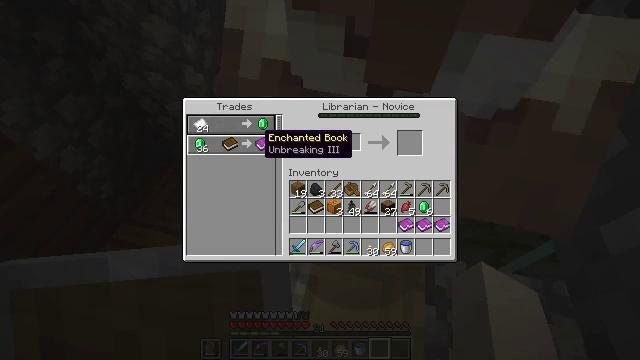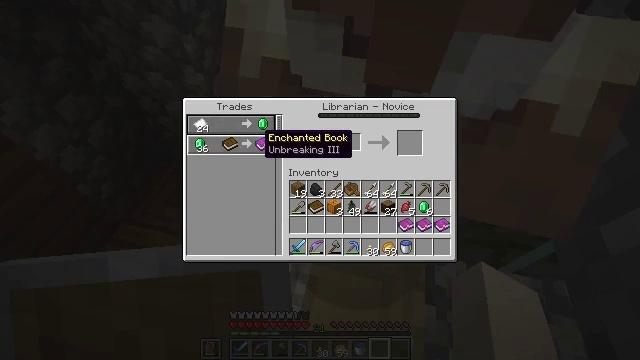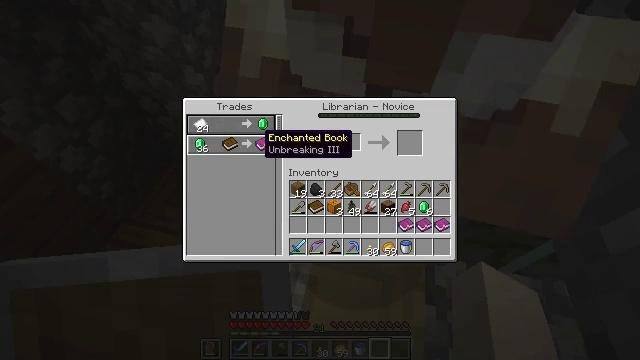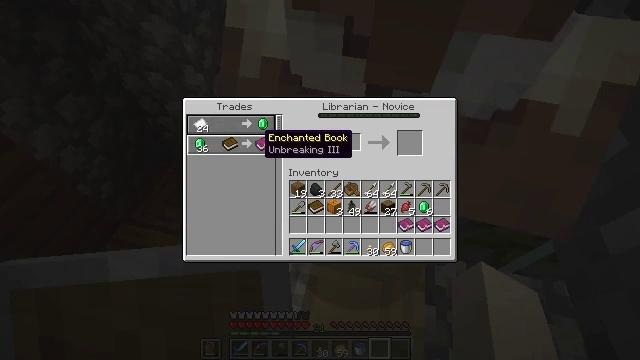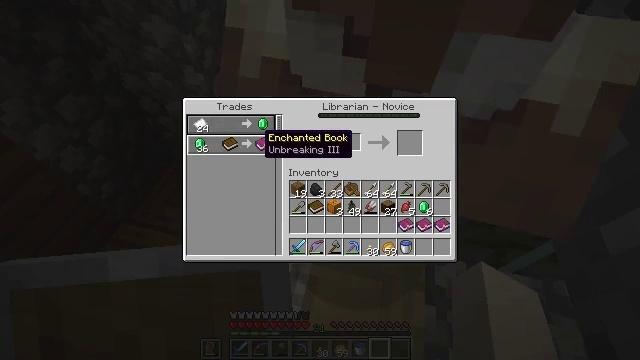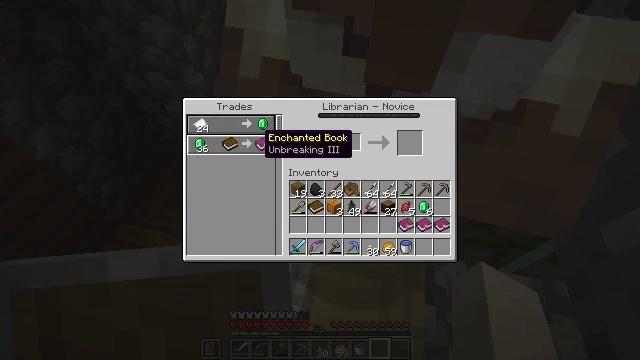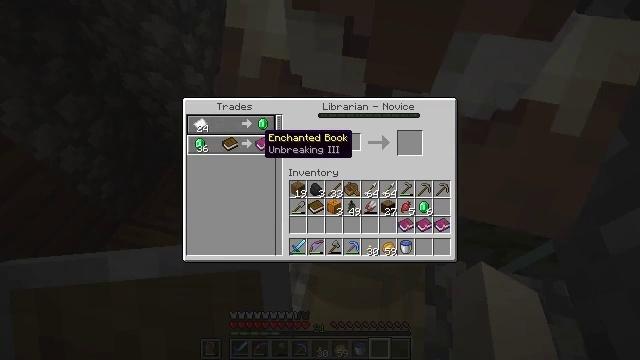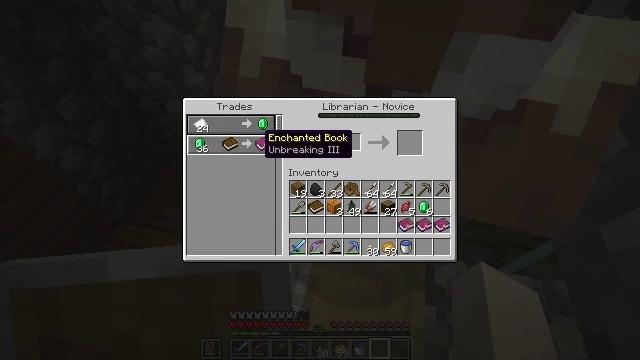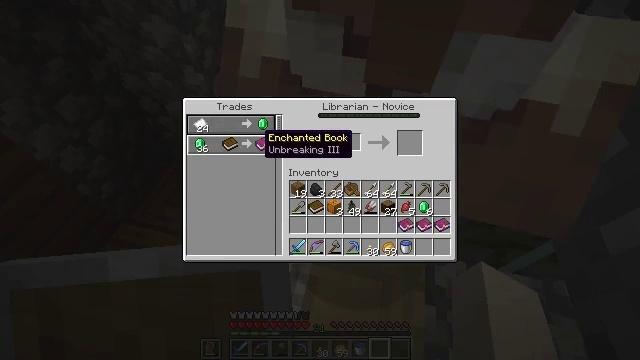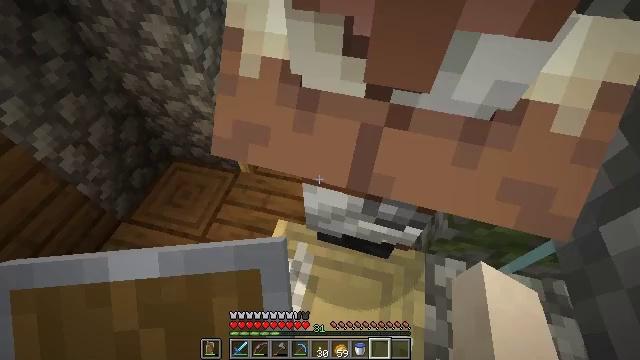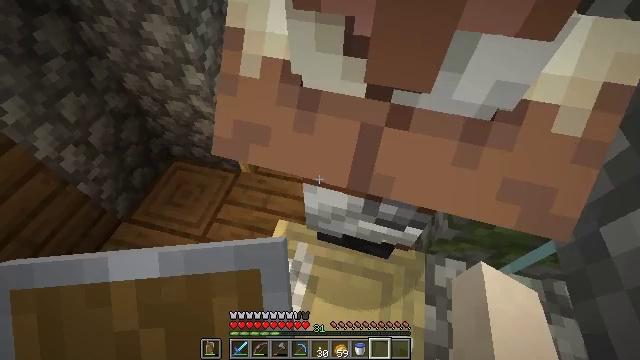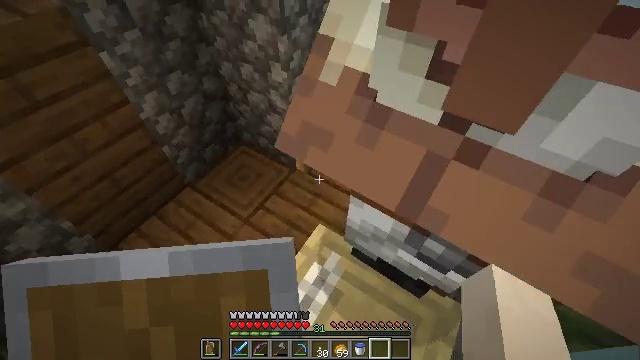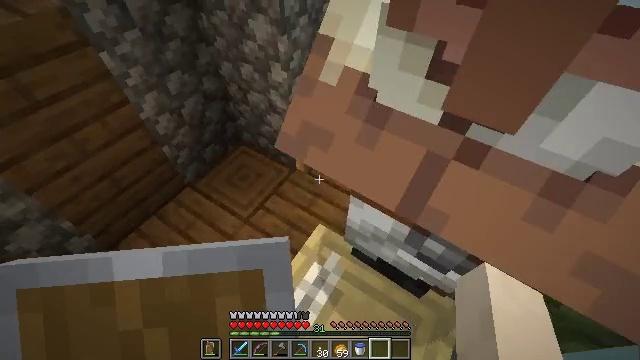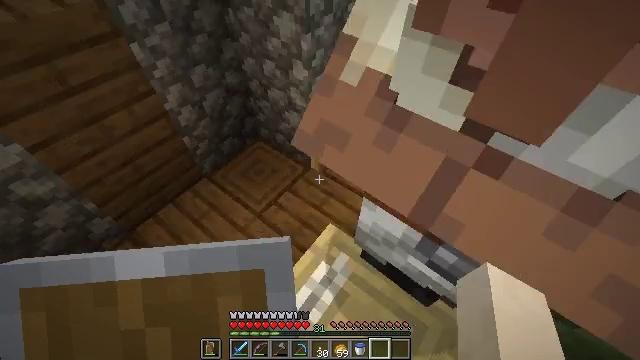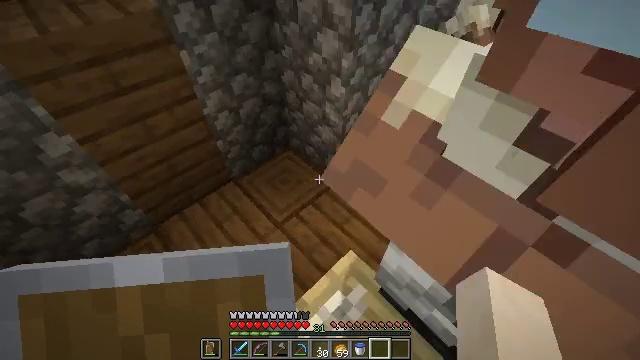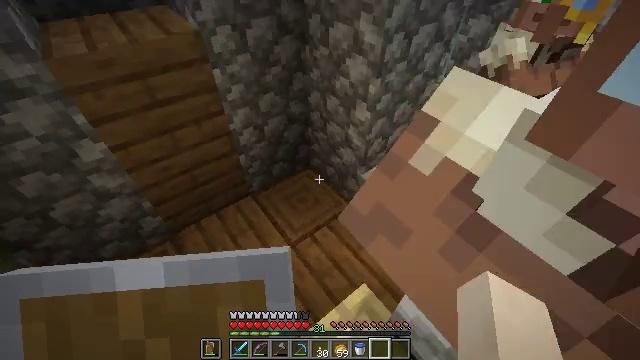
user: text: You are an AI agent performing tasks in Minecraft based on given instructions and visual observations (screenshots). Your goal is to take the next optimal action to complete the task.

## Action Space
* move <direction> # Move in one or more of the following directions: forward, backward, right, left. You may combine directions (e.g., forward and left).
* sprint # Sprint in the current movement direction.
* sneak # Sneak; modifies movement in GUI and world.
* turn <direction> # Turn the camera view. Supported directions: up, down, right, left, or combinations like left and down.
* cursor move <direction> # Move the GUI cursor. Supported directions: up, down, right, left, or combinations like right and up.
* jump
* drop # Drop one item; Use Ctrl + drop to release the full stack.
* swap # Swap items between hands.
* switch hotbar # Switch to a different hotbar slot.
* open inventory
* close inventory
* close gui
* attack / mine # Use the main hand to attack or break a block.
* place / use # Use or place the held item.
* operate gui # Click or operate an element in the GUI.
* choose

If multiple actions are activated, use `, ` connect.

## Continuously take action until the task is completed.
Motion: motion action
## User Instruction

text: Attack the spruce planks to recycle them.
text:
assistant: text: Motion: no_op
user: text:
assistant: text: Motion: no_op
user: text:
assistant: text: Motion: no_op
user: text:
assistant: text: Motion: no_op
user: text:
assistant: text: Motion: no_op
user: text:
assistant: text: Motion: no_op
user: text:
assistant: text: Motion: no_op
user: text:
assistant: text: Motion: no_op
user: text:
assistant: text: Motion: no_op
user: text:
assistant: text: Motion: close gui
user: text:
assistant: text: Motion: turn left and up
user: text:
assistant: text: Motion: no_op
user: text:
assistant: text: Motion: turn left
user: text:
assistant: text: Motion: move forward, turn left and up
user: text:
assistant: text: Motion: move forward, turn left and up
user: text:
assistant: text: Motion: move forward, turn left and up
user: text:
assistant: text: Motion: move forward, turn left and up
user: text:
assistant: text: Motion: move forward, turn left
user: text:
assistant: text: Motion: move forward, turn left and down
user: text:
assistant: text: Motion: move forward, turn left
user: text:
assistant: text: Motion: turn left and up
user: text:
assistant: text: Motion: turn left and up
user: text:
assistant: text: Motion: turn right and down
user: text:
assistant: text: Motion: turn right and down
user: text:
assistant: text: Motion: move back, turn right and up
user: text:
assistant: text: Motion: move back, turn up
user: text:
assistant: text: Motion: move back, turn left and up
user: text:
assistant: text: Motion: turn up
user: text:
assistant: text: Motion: turn right and up
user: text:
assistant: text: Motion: turn up